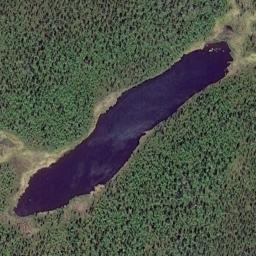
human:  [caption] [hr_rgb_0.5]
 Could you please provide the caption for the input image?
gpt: Many trees are around the lake .

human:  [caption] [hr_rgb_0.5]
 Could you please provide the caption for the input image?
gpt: The lake lies in the dense forest and the water is dark blue .

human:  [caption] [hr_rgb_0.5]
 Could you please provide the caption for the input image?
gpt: A long, Deep blue lake surrounded by forest .

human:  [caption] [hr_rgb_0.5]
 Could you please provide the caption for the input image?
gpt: The lake is very small .

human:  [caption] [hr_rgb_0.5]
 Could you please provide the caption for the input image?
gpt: There are green forests around the blue lake .